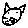
Label: cat